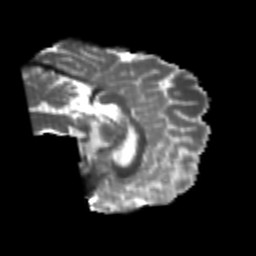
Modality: T2w
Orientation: sagittal
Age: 22
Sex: female
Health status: healthy
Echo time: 0.074 s